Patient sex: M
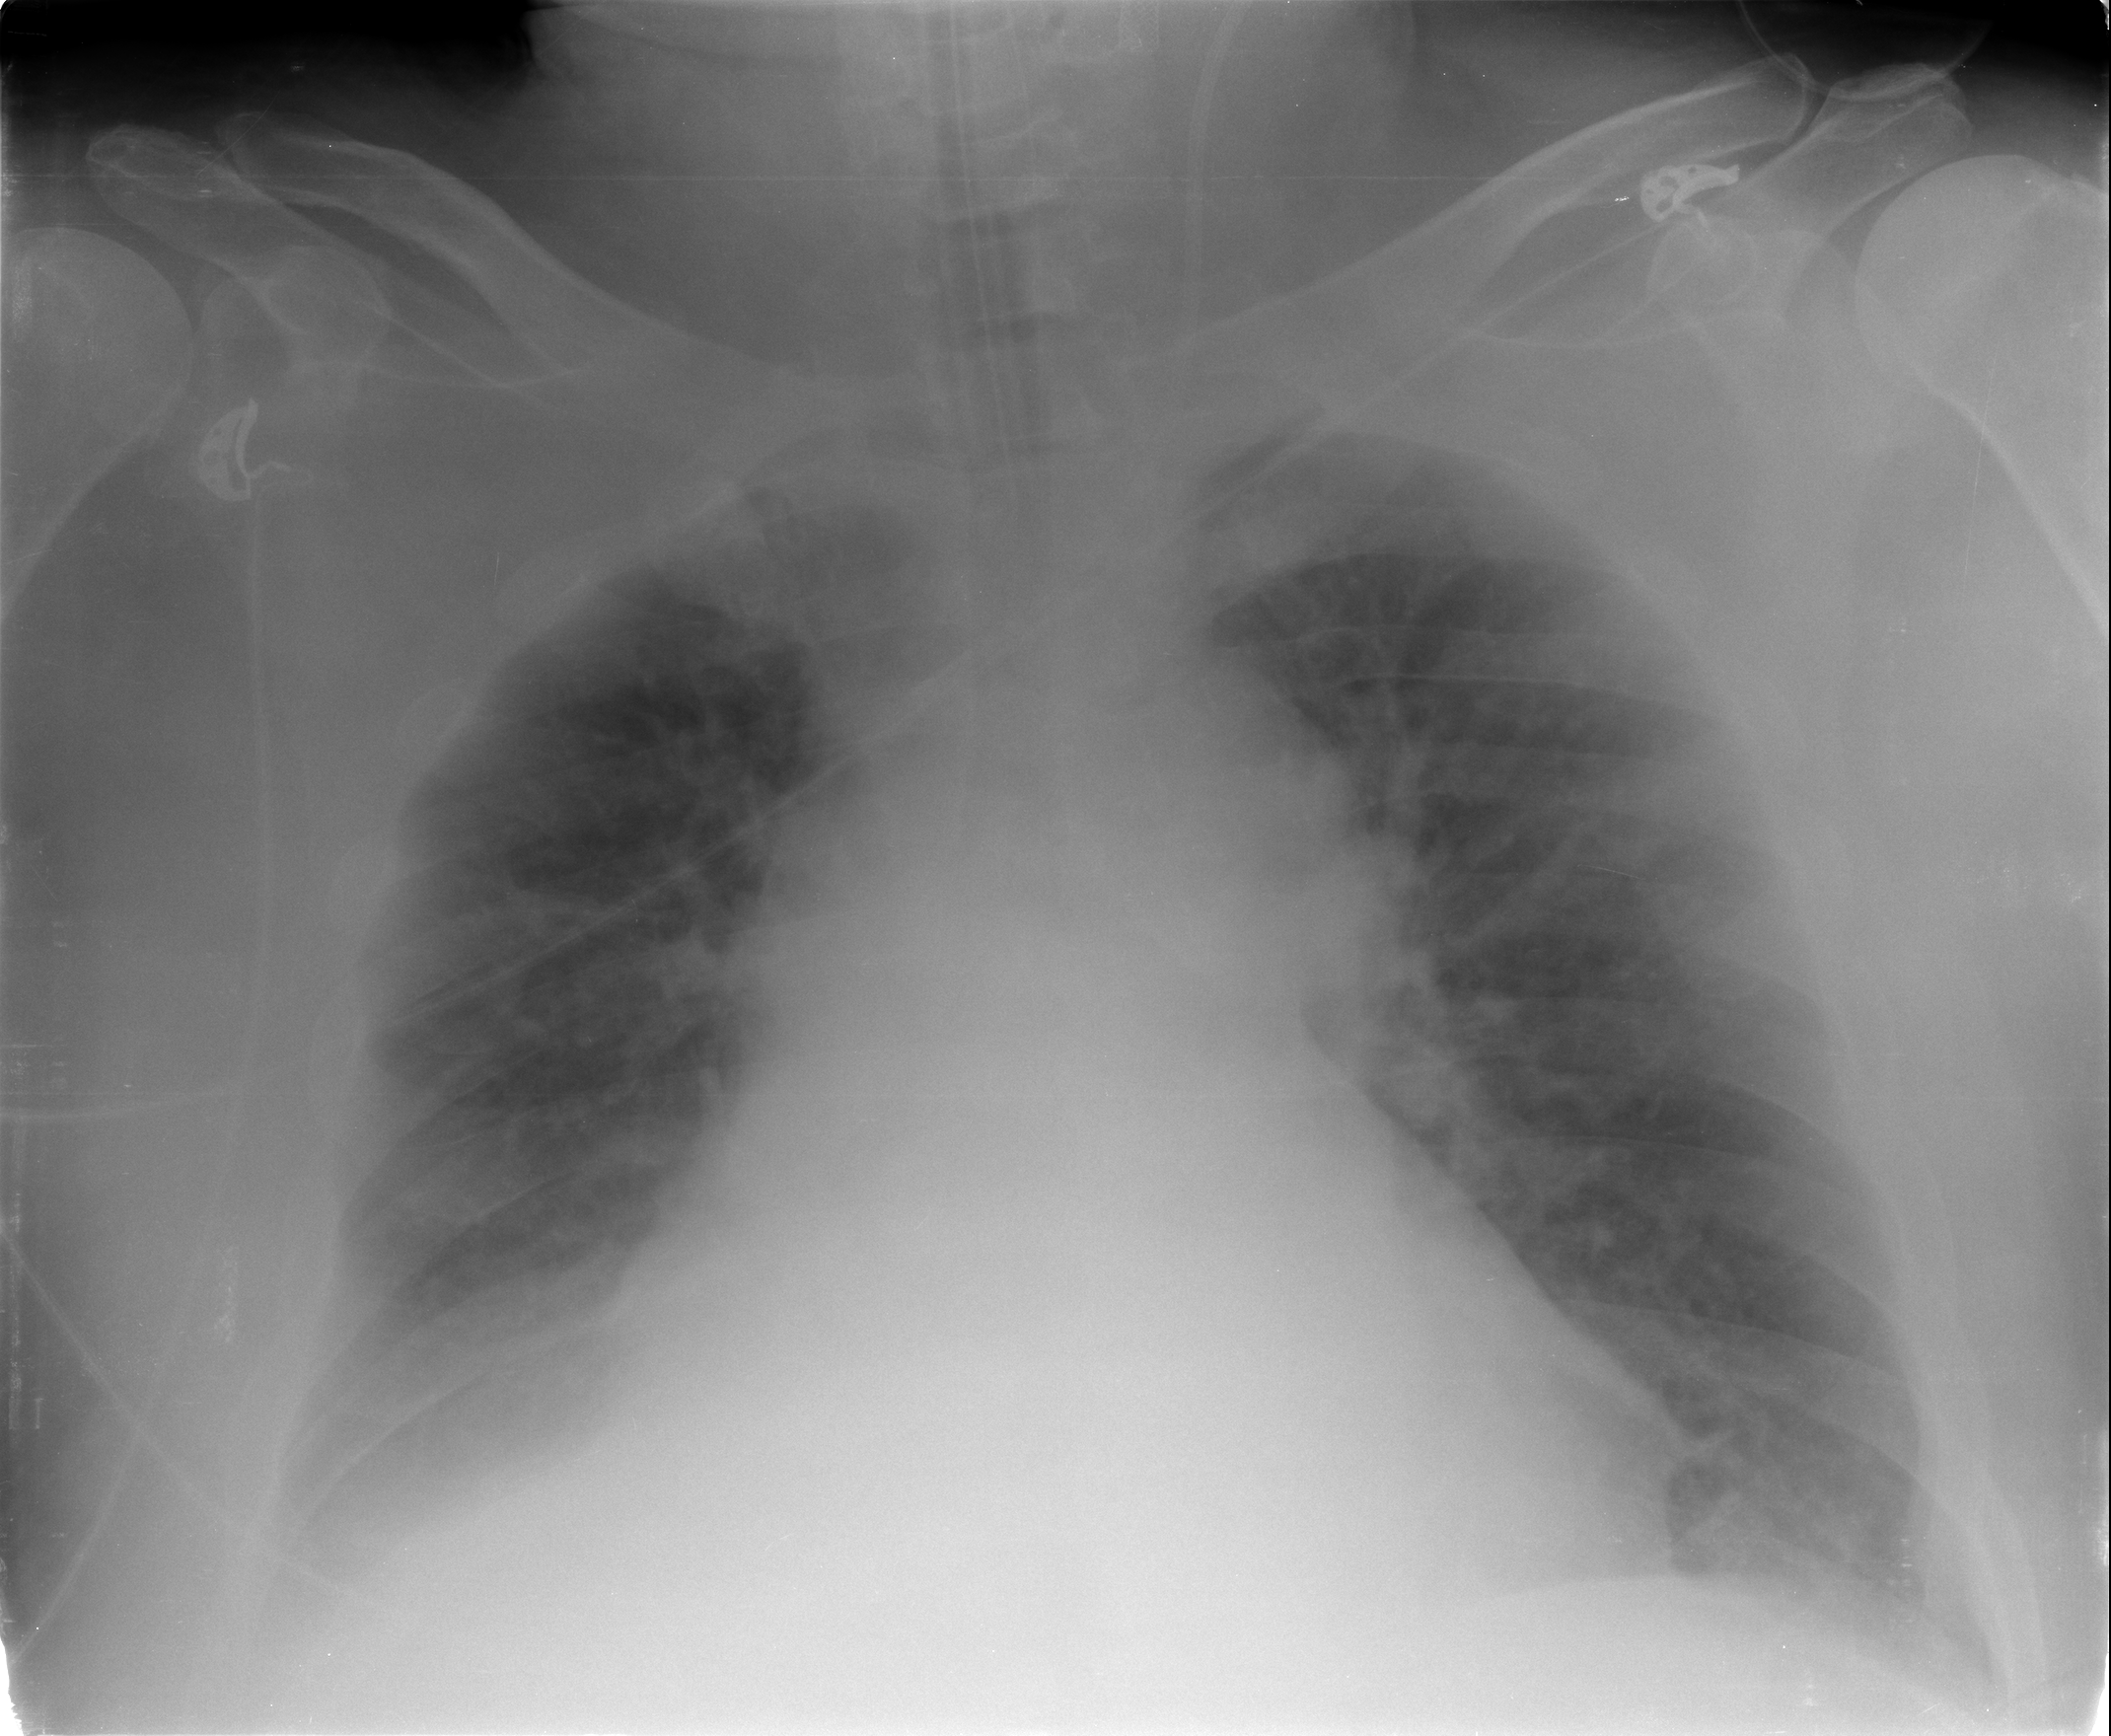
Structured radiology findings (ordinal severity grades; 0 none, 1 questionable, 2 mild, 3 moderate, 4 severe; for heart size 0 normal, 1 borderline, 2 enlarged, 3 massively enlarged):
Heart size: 2
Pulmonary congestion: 2
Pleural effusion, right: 2
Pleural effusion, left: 0
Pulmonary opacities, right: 0
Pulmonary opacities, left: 0
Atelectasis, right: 2
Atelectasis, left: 1